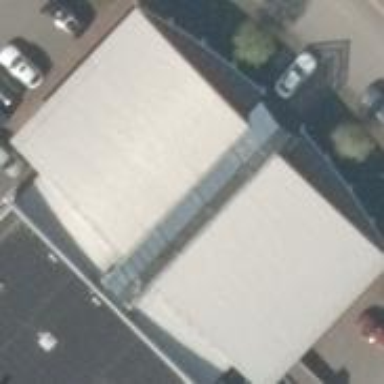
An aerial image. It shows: Car shop building.